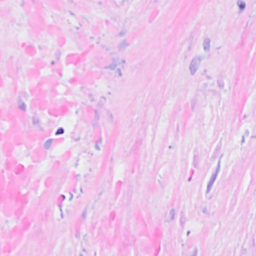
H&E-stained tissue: Breast